Question: After you have run the "Notification" schema, and let's say u clicked on the "Dismiss" button,

how do you trigger an event that will make the view shown on the image above reappear?
Can it be done using local notifications? i am curious if there is a way to make this main view reappear. Even without using local notification if it comes to it.
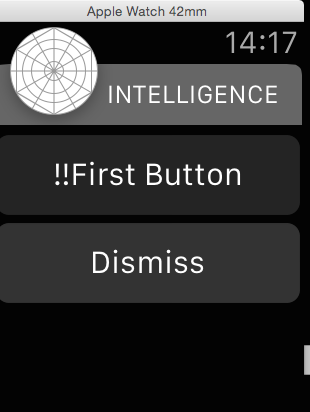
Answer: Re-run the Notification scheme. Local notifications are not supported in the simulator.